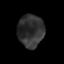
Tissue: lung
Cell type: Epithelial cells
Senescence score: 0.2091
Nuclear area (px): 828
Mean DAPI intensity: 49.135